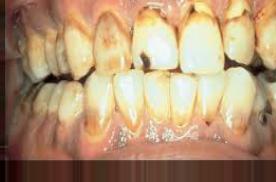
Condition: Tooth Discoloration